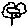
Label: flower